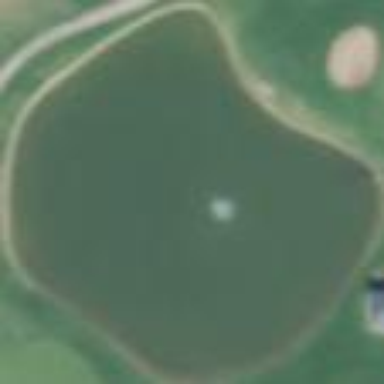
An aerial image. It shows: Water hazard on golf course. The hazard is natural water feature.